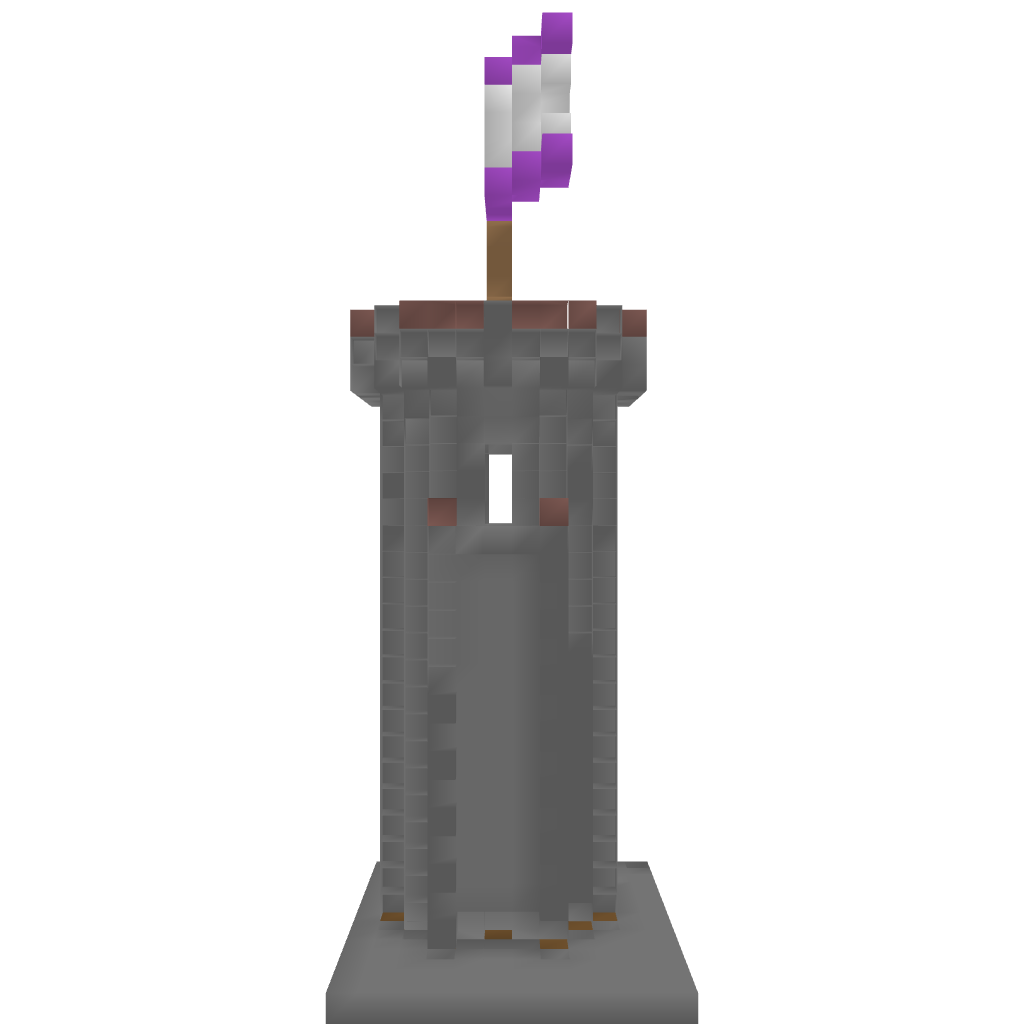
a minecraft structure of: Fort Tower high quality